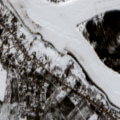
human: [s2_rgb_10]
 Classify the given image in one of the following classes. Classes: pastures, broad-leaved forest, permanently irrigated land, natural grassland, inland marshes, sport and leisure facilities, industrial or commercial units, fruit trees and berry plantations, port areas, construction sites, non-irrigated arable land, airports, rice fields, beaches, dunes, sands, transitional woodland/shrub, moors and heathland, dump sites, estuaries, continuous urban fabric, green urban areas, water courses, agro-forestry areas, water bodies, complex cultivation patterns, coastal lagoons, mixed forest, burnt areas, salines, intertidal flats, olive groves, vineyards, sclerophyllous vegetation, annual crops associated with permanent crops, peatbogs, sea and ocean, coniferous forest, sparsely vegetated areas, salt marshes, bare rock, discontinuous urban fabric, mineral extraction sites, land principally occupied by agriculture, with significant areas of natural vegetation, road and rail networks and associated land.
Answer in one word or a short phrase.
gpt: discontinuous urban fabric, land principally occupied by agriculture, with significant areas of natural vegetation, coniferous forest, mixed forest, transitional woodland/shrub, water courses